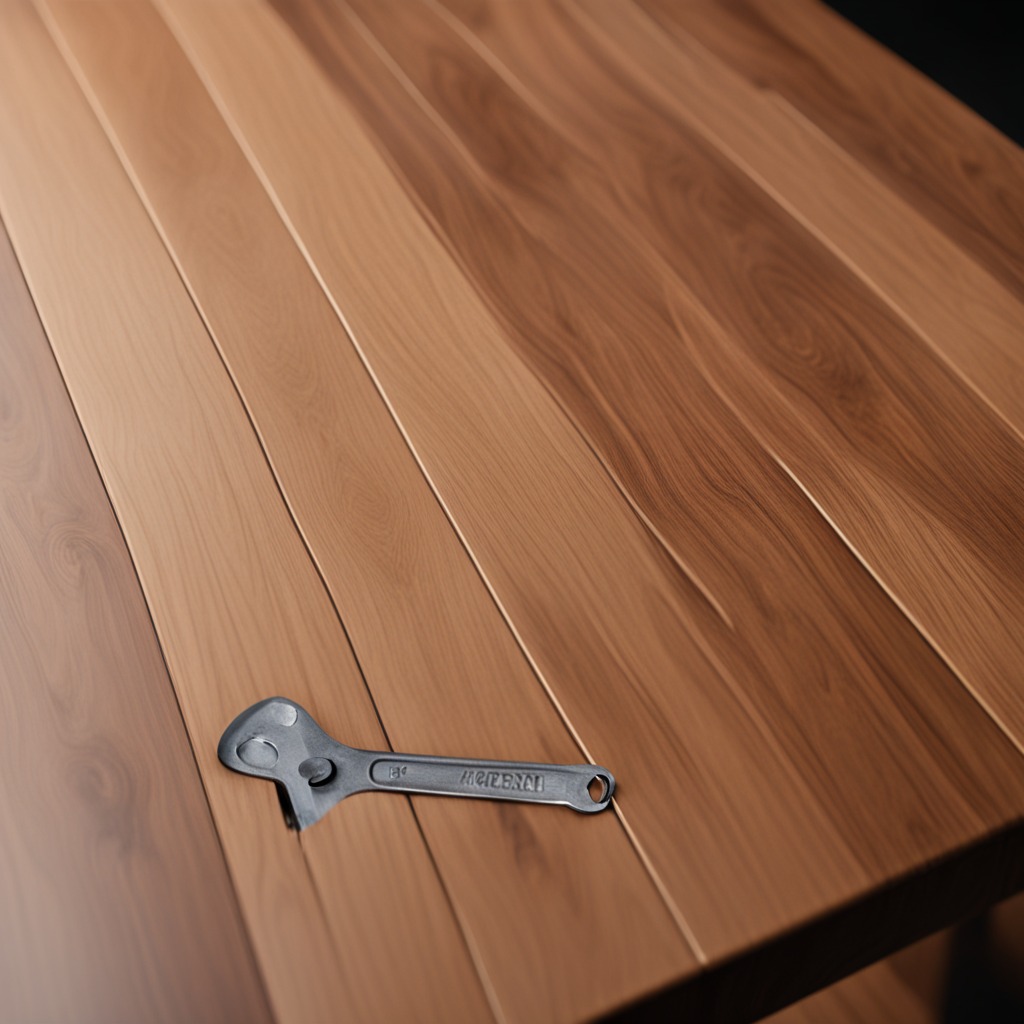
An wrench is lying on the wooden table.